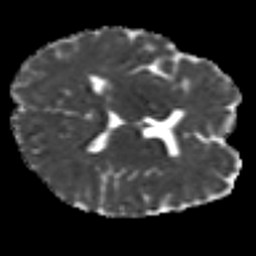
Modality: MD
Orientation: axial
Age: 21
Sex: female
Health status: ill
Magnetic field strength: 3 T
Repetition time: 8.4 s
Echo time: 0.0926 s